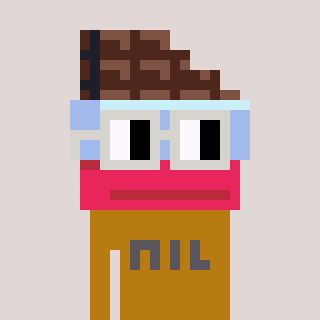
a pixel art character with square light gray glasses, a chocolate-shaped head and a gold-colored body on a warm background